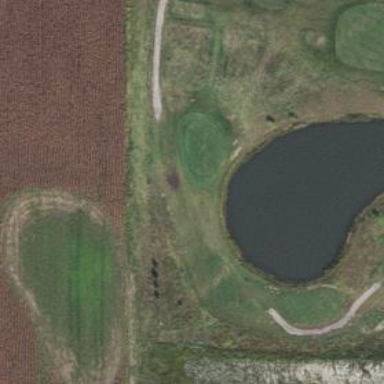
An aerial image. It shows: View of golf hole.